Question: I have a service which returns JSON data: <URL>
I'm trying to execute simple AJAX request:
'''
$.ajax({
type: "get",
url: "http://api.drag2droid.shamanland.com/captcha?base64",
dataType: "json",
success: function(data) {
$("body").html(data);
},
error: function(jqXHR, textStatus, errorThrown) {
$("body").html("ajax failed: " + textStatus + ", " + jqXHR.status + " " + errorThrown);
}
});
'''
Result is:
'''
ajax failed: error, 0
'''
But if I just paste this url into address-bar in my browser, I can see json response.
Does somebody knows about possible traps?
JSFiddle: <URL>
Actually, I already set up my server-side to allow all requests from any domain with any header, PHP-code:
'''
if ($_SERVER["REQUEST_METHOD"] == "OPTIONS") {
header("Access-Control-Allow-Origin: *");
header("Access-Control-Allow-Credentials: true");
header("Access-Control-Max-Age: 86400");
header("Access-Control-Allow-Methods: GET, POST, PUT, OPTIONS");
if (isset($_SERVER["HTTP_ACCESS_CONTROL_REQUEST_HEADERS"])) {
header("Access-Control-Allow-Headers: {$_SERVER["HTTP_ACCESS_CONTROL_REQUEST_HEADERS"]}");
}
exit(0);
}
'''
In the Network-tab of Firebug plugin I can see that there is no content retrieved:

But direct GET-reqeust from a browser shows full content.
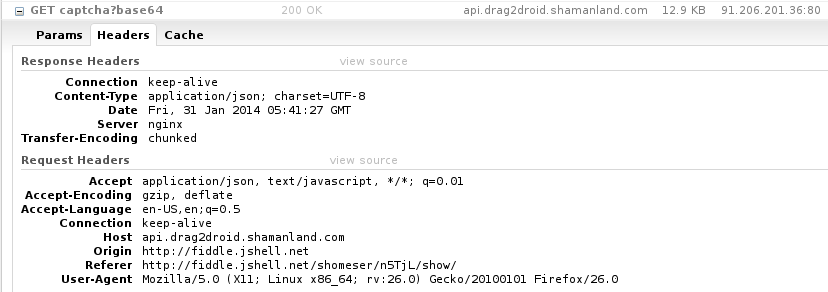
Answer: Thank you all, guys, I found my problem. After I copy-paste code PHP-from <URL>, I decided to optimize it - I placed all statements into 'if METHOD == OPTIONS'. This is fault.
Header 'Access-Control-Allow-Origin' should be returned not only for 'OPTIONS' request.
My updated code works fine:
'''
if (isset($_SERVER["HTTP_ORIGIN"])) {
header("Access-Control-Allow-Origin: {$_SERVER["HTTP_ORIGIN"]}");
}
if ($_SERVER["REQUEST_METHOD"] == "OPTIONS") {
if (isset($_SERVER["HTTP_ACCESS_CONTROL_REQUEST_METHOD"])) {
header("Access-Control-Allow-Methods: GET, POST, OPTIONS");
}
if (isset($_SERVER["HTTP_ACCESS_CONTROL_REQUEST_HEADERS"])) {
header("Access-Control-Allow-Headers: {$_SERVER["HTTP_ACCESS_CONTROL_REQUEST_HEADERS"]}");
}
exit(0);
}
'''
Thanks to @Patrick Evans second comment, but it's already deleted =)